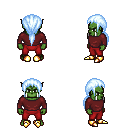
a pixel art fantasy rpg character, male body template, orc, green skin, maroon long-sleeve shirt, red pants, white cyan ponytail hairstyle, gold boots, four views (front, back, left, right), 2x2 character sprite sheet, small pixel art, hard edges, no anti-aliasing